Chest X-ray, PA view. Patient: 35 years old, sex M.
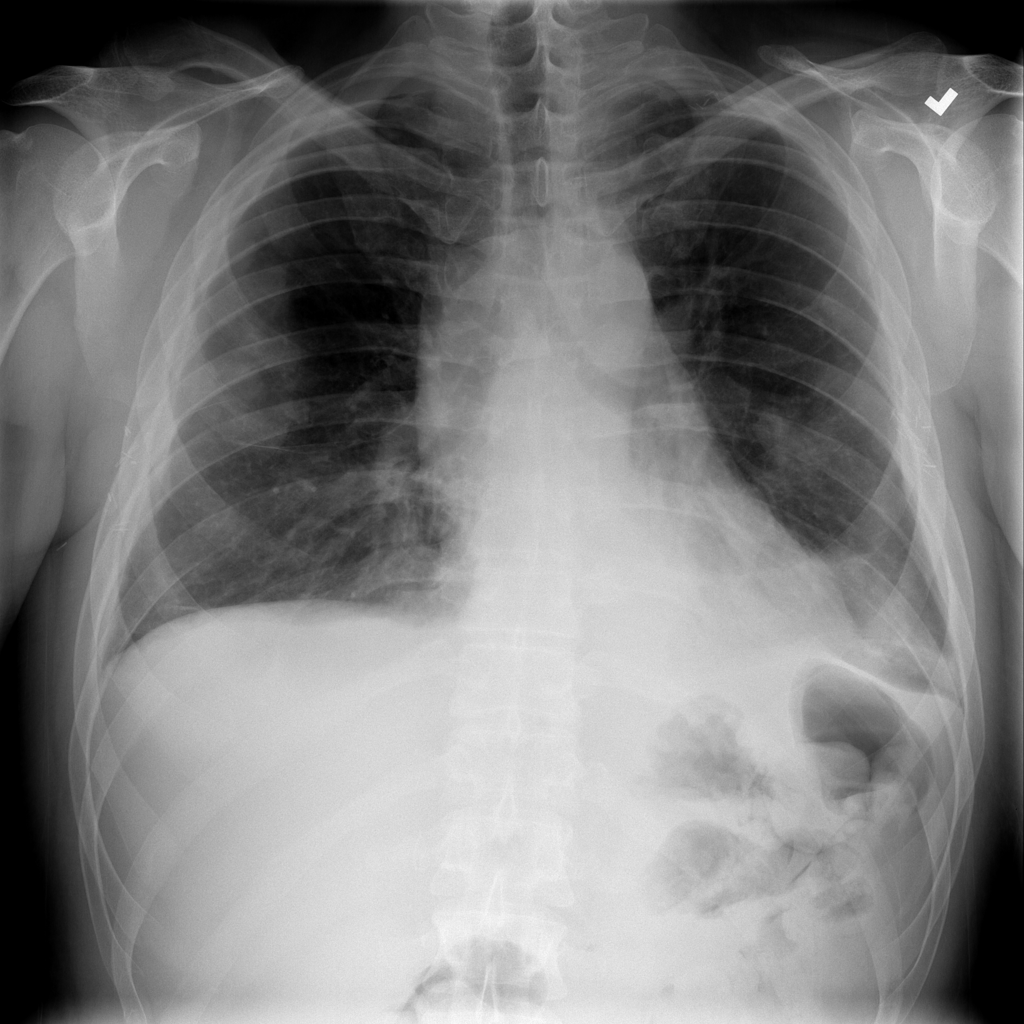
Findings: Effusion